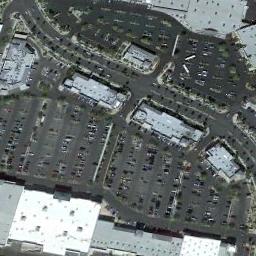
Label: parking_lot